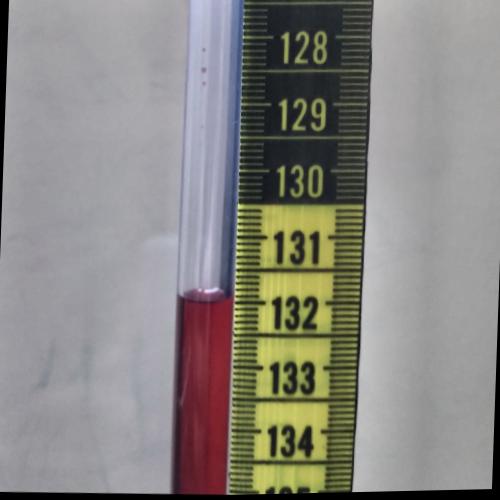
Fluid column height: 132.0 cm